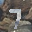
Label: 7